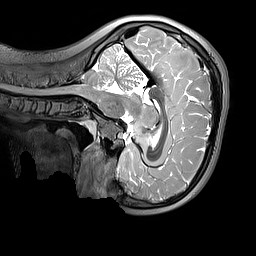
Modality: T2w
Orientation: sagittal
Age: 9
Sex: female
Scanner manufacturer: siemens
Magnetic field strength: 3 T
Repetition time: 3.2 s
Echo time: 0.408 s